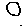
Label: star